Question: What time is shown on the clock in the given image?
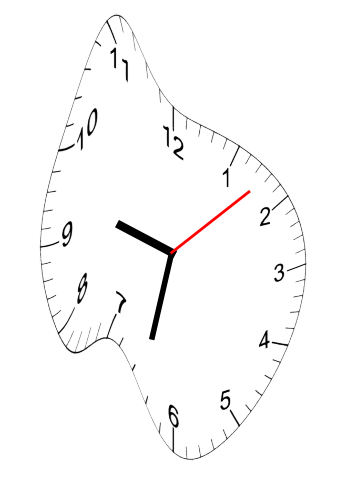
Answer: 09:32:08